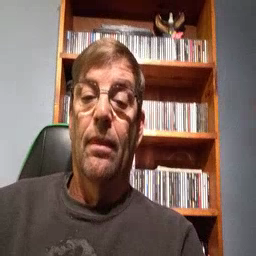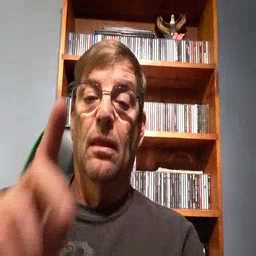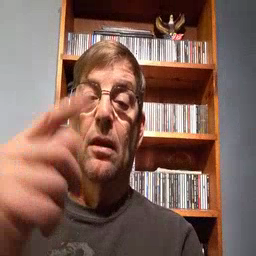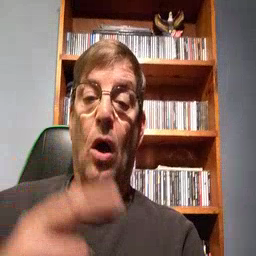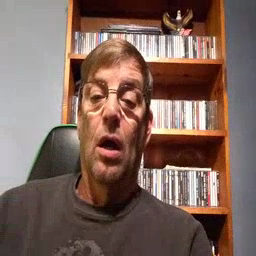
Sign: dog